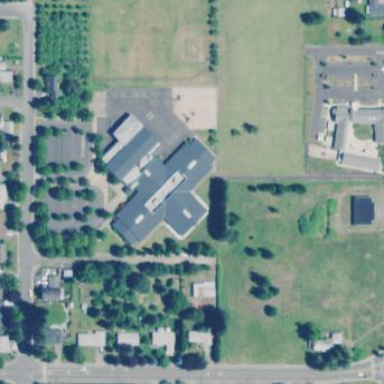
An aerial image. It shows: School building.